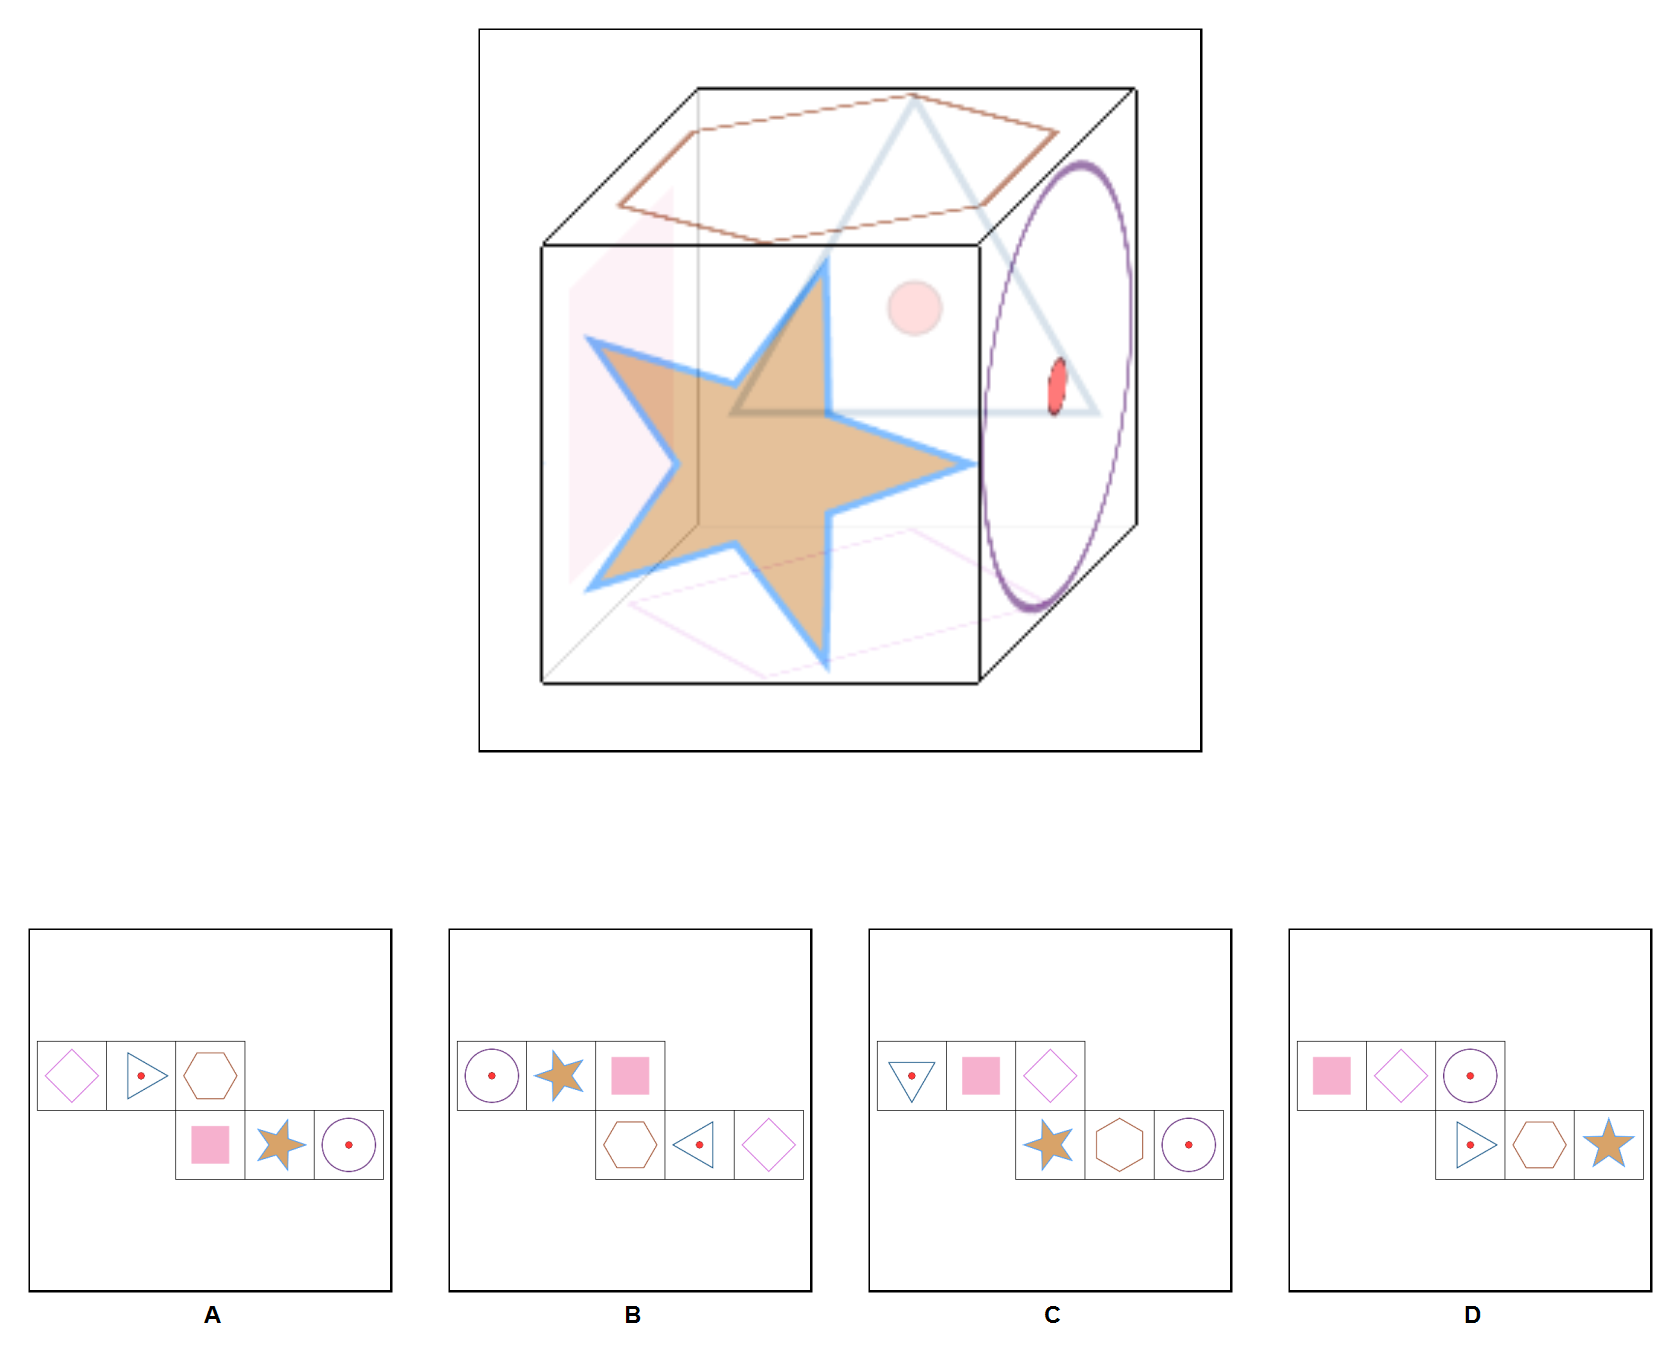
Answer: C